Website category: jobs
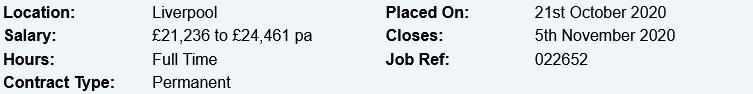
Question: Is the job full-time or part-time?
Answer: Full Time

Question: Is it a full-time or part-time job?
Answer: Full Time

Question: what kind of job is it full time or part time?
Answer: Full Time

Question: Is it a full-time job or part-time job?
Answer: Full Time

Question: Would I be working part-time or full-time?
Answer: Full Time

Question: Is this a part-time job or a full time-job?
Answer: Full Time

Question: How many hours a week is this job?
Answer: Full Time

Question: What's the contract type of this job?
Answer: Permanent

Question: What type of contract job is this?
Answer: Permanent

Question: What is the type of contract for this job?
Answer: Permanent

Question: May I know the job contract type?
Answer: Permanent

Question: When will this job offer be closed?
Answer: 5th November 2020

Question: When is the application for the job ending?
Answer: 5th November 2020

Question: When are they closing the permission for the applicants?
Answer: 5th November 2020

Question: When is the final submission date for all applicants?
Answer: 5th November 2020

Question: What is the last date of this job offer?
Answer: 5th November 2020

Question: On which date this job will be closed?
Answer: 5th November 2020

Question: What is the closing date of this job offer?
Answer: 5th November 2020

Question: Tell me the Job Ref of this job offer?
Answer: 022652

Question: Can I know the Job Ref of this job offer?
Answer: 022652

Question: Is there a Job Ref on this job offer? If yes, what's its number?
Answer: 022652

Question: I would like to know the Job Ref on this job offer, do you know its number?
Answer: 022652

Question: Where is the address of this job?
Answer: Liverpool

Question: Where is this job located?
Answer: Liverpool

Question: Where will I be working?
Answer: Liverpool

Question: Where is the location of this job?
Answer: Liverpool

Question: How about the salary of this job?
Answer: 21,236 to 24,461 pa

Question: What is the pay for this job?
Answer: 21,236 to 24,461 pa

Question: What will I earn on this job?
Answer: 21,236 to 24,461 pa

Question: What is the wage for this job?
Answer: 21,236 to 24,461 pa

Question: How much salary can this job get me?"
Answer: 21,236 to 24,461 pa

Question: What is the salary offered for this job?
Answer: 21,236 to 24,461 pa

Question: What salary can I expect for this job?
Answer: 21,236 to 24,461 pa

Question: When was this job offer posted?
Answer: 21st October 2020

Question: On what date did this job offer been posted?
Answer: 21st October 2020